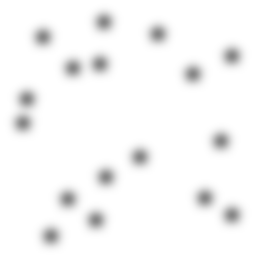
Squares: 0
Triangles: 0
Stars: 17
Total shapes: 17